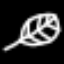
Label: leaf